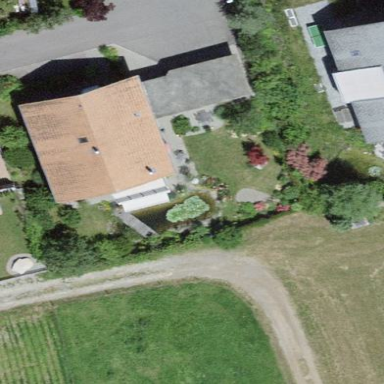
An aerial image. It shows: Simple house.